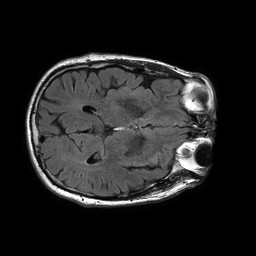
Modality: FLAIR
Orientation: axial
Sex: male
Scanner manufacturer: philips
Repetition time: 11 s
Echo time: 0.125 s